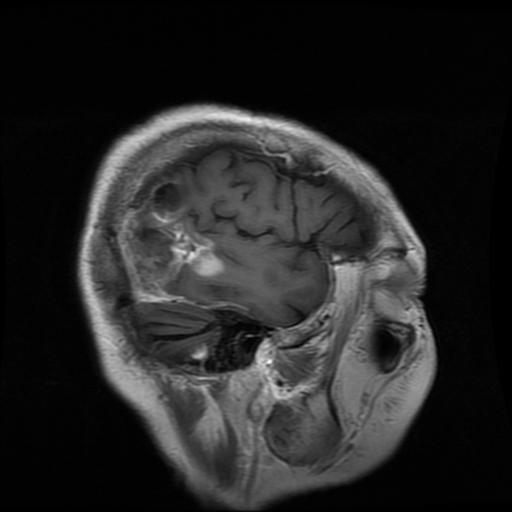
Label: glioma